Question:
I am encountering cases where subversion clients will not update using "svn update", and users have to wipe their working copies and check out fresh ones, or else like <URL> they must revert first.
Why does this happen? When it happens all the files that should have been clean/unmodified status, are shown as "added(+)", even though the user did not add them? The client side person has done nothing to render his working copy dirty. Changes have occurred on the server side, though, on the server side, someone may have merged, comitted, then copied a branch from '/branches/featurebranch3/component/X' to '/trunk/component/X'.
The developer who did NOT do this merge and merely has a working copy and is trying to track trunk and update every day, can not "update" his working copy, and must manually backup any uncommitted files, then either nuke the whole working copy, or do a 'revert -R' then update again. When and why is this happening, and how is it related to server-side merges, moves and copies? I know the two are related, but I don't understand what is really happening.
If nobody ever did a folder move, delete or copy on the server then the incidence of this problem would be reduced.
I suspect server side rename/move could create a mixed revision situation but I don't know how.
One set of steps that may reliably reproduce this kind of broken working copy:
1. Create a folder /branch/test1/components/component1, do some merges and work INTO this branch.
2. Delete existing folder /trunk/components/component1
3. Copy folder /branch/test1/components/component1 to /trunk/components/component1
4. A REVERT is Not enough to fix this problem, it seems, one must erase the working copy and start over each time such a delete+copy is done on the server.
5. The message on the client during update is sometimes no error, just silent do nothing, and sometimes TortoiseSVN says "Skipped, no versioned parent" in the update, while files remain with status "normal(+)". This working copy can not be updated, nor reverted, and is stuck "in between".
Client: 1.8.5 SlikSvn or TortoiseSVN 1.8.5, build 25224.
SVNServer: 1.8.8
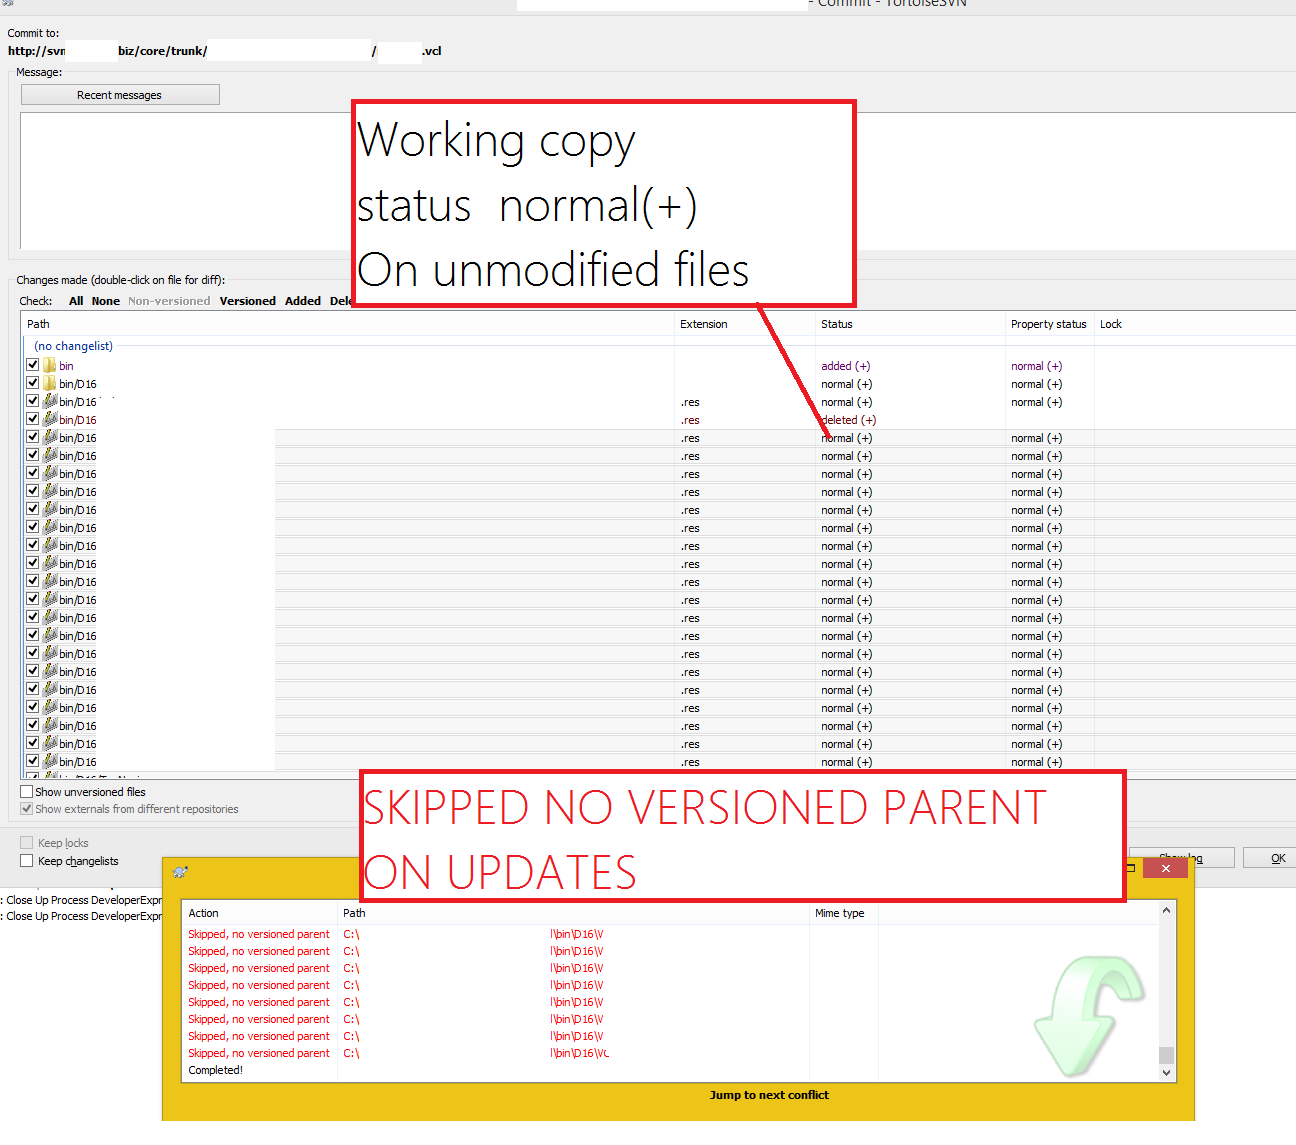
Answer: I would like to give my own answer to this question in the hopes that it helps people.
1. When you replace folder objects with other objects that are new and replace the prior object, it appears there is no revision graph information linking the two folder objects. Thus, there is no possibility to track and update working copies that are based on the prior working folders.
2. Whereas "C:\Folder1\Folder2\Folder3" is the SAME object as far as YOU are concerned, it is NOT the same object in Subversion's terms. Subversion's job is to store objects in its databases (either SQLITE on the client side, or the FSFS store on the server) that can have infinitely many objects of the same exact name and even the same exact folder or effective fully qualified path name in YOUR WORKING COPY, and yet, never will it equate Folder3 the first with Folder3 the second. It is as a result of this intentional decision (to permit the storage of folders and making them the first class entity in SVN's system, rather than the content of your source code files, perhaps encoded as DIFF files, as you see in CVS and Mercurial, which do not track folders at all, and which can not generate equivalently broken working copies) that leads to working copies becoming effectively invalid and no longer updateable, which is the root of the problem I describe above.
3. The only consistent symptom of Subversion being completely broken is hundreds or thousands of normal(+) status indicators in TortoiseSVN. The "skipped, no versioned parent" is not always emitted, but when it is output, that's a good sign you're borked too.
4. Some situations CAN be worked around by using SVN SWITCH and then SVN REVERT and then SVN UPDATE, but many can not.
So in short:
A. Don't do this. Don't replace objects. Because subversion can't handle it, and won't warn you, it just breaks all the users and breaks all their working copies.
B. Subversion is not a file based version control system (like git, mercurial, and cvs), it's a container versioning system, and its containers look like folders until you actually try to merge, and then they are nothing like anything you could possibly imagine. Subversion versions containers which not only contain your files, and happen to look a lot like folders, they also are meta-data containers for all kinds of subversion's own versioning metadata, and there are LOTS of ways you can break the chain, and render your working copy invisibly broken. Git, Mercurial and CVS work with file content, which is what programmers care about. Subversion versions folders and creates "tree conflicts", which is not useful to developers, since folders are only a way to organize source code, and are not (to a git developer's mind) owners of obscure invisible metadata.
Subversion can not even speak up and tell you what's up, because the model is so broken no sensible error message in plain english could make it easy to tell how to fix it.